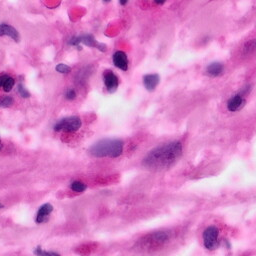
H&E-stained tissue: Pancreatic